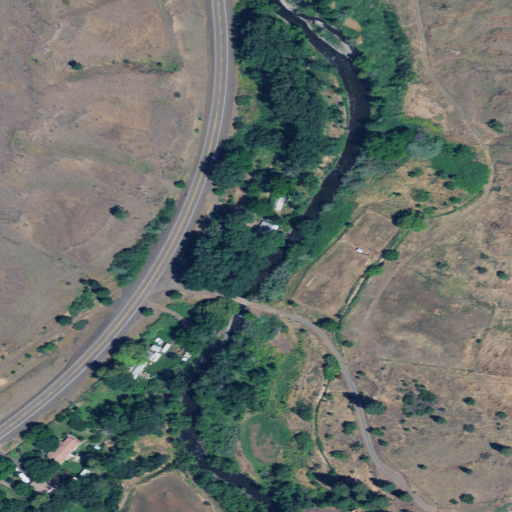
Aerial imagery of valley in Oregon named Sprague Gulch containing grassland, open development, low intensity development, evergreen forest, woody wetlands, and shrub